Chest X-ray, PA view. Patient: 16 years old, sex F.
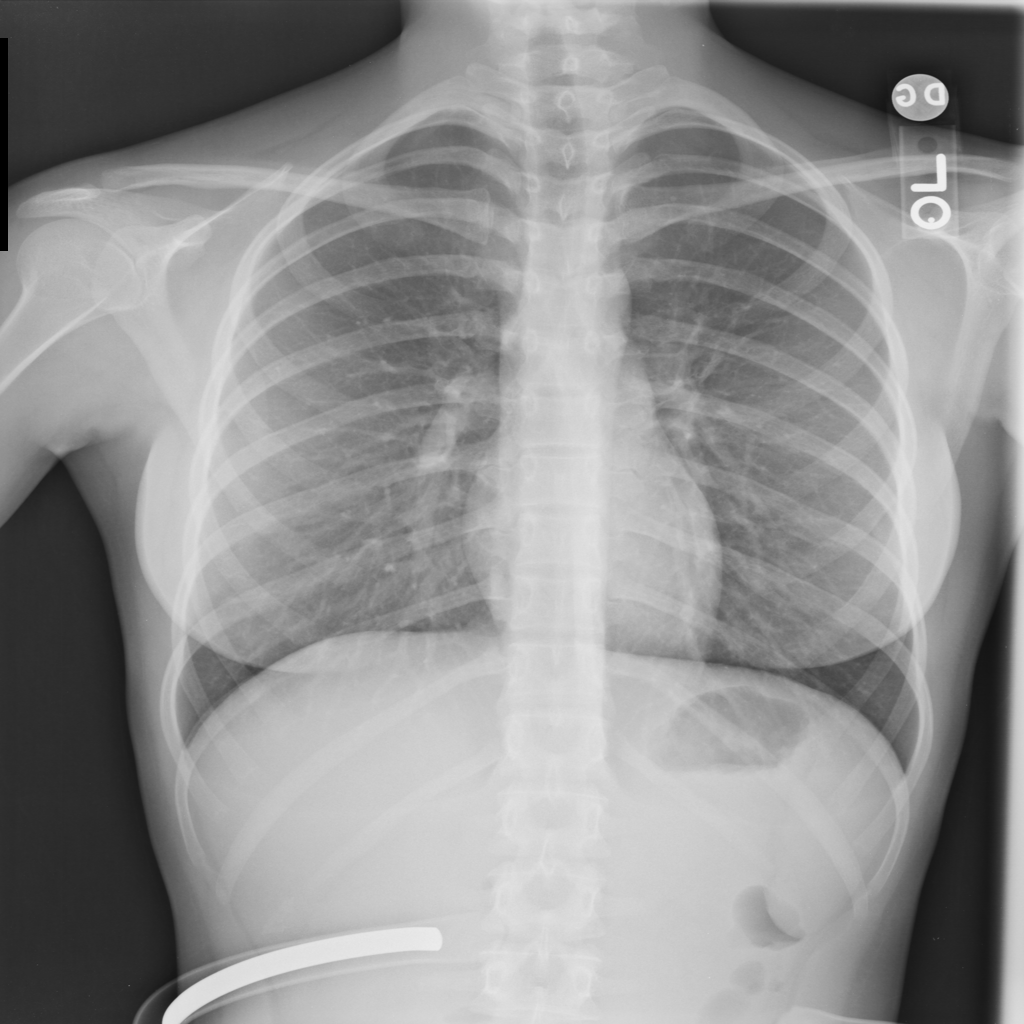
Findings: No Finding